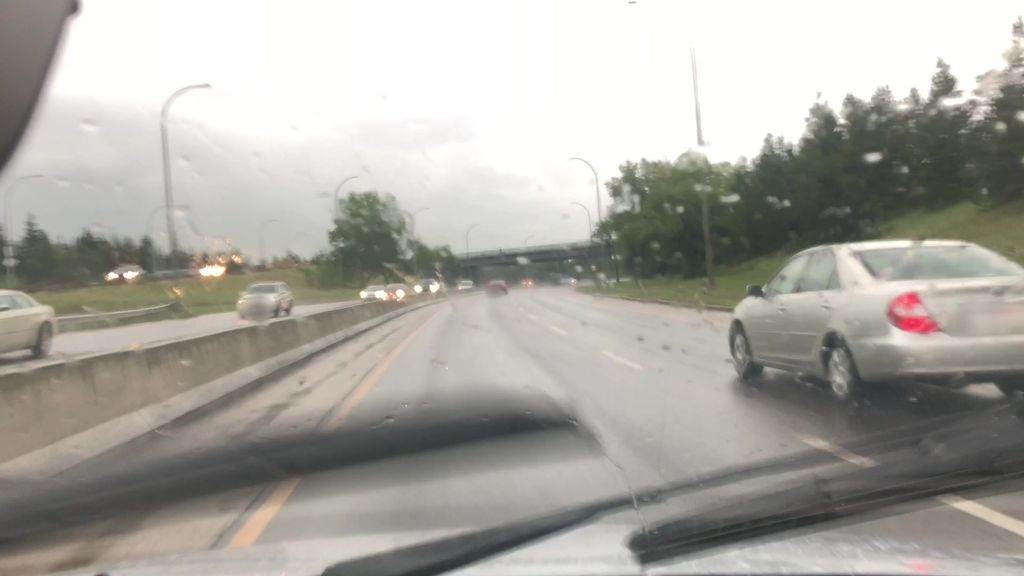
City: edmonton